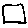
Label: square